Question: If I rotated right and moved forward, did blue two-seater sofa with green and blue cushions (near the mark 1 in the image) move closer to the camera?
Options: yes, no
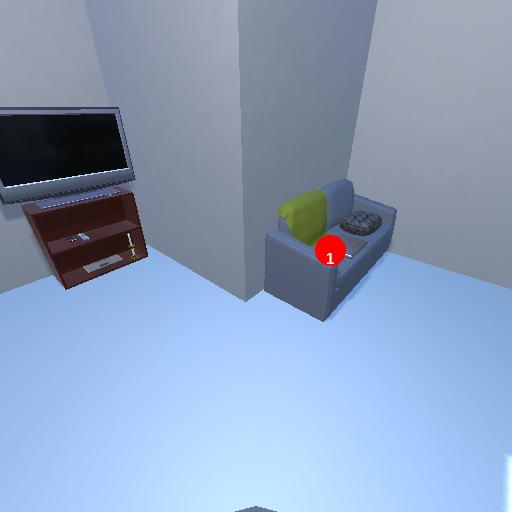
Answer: yes